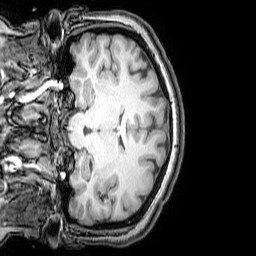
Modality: T1w
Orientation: coronal
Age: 22
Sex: female
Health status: healthy
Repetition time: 0.081 s
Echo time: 0.037 s